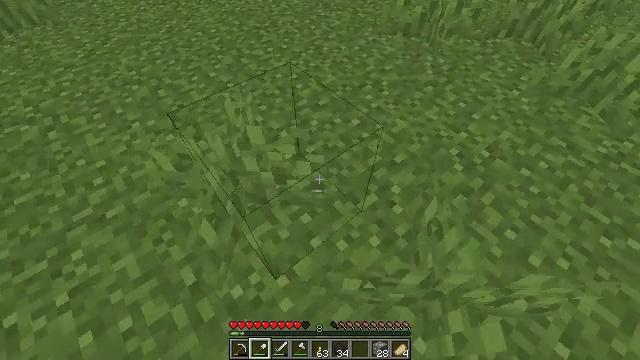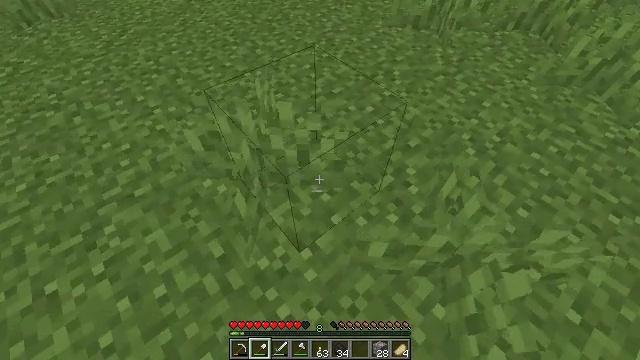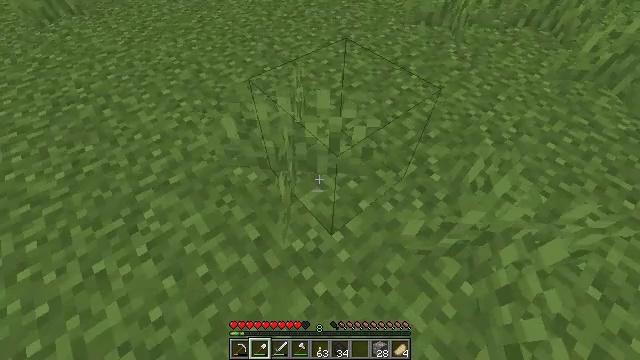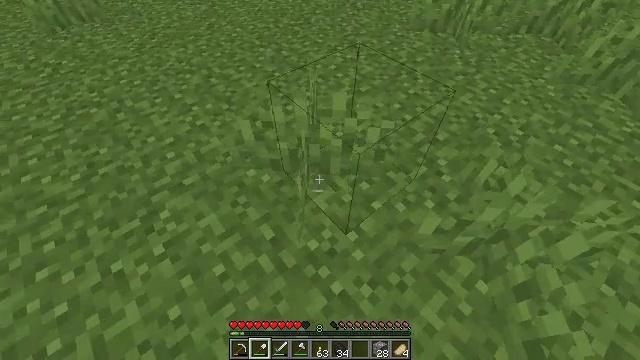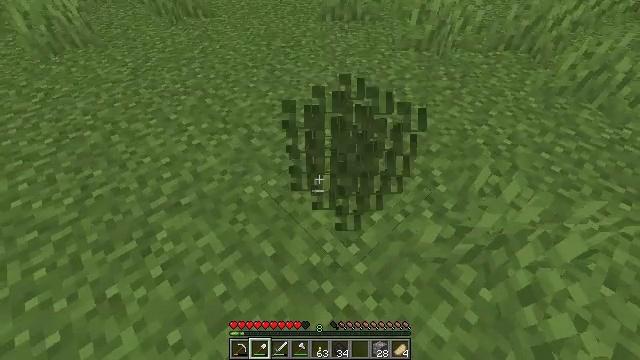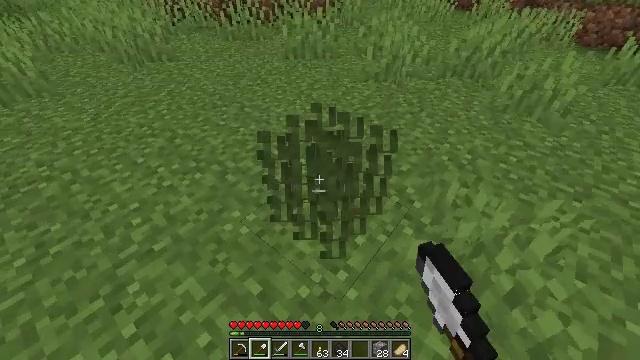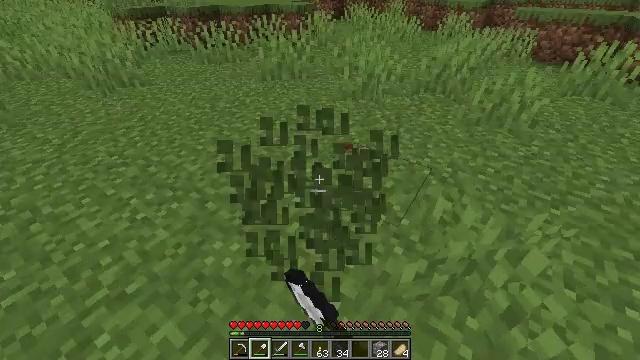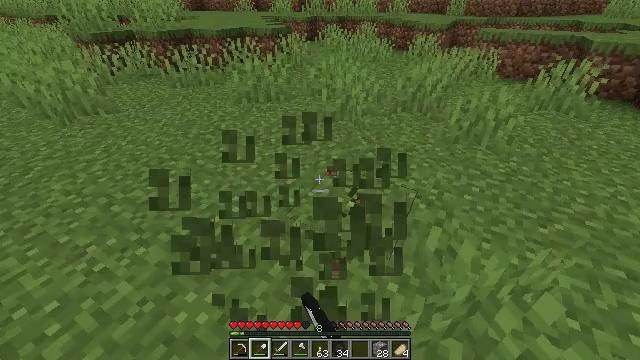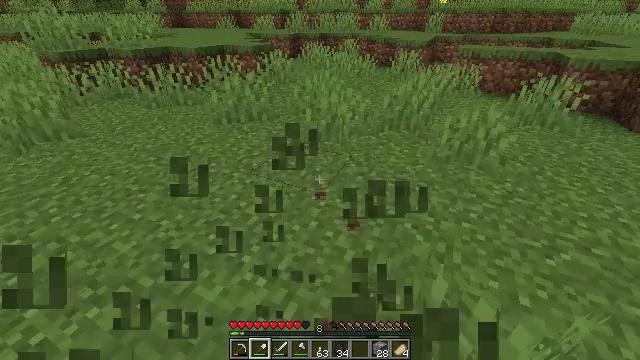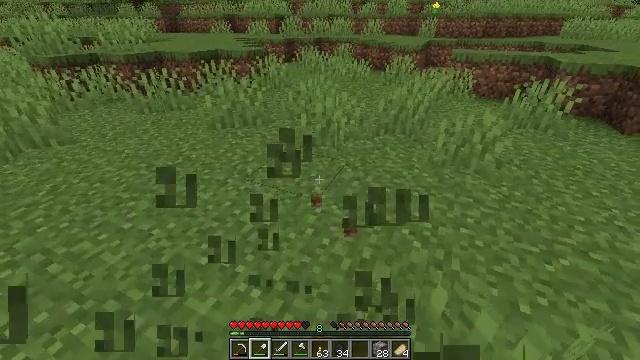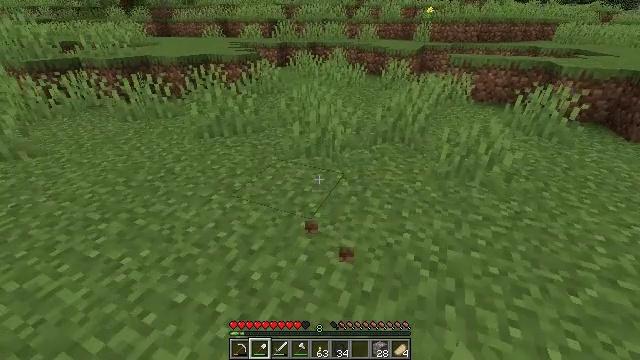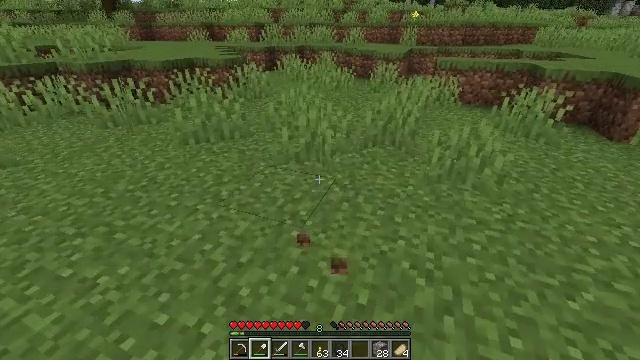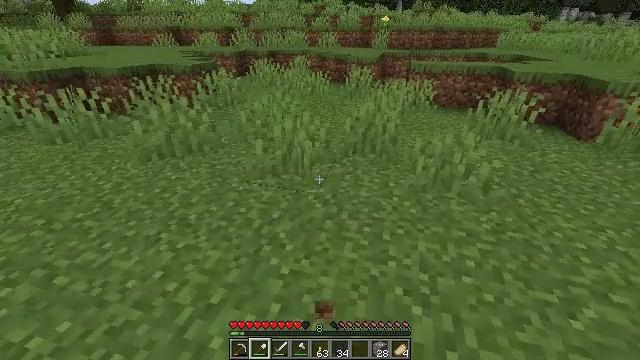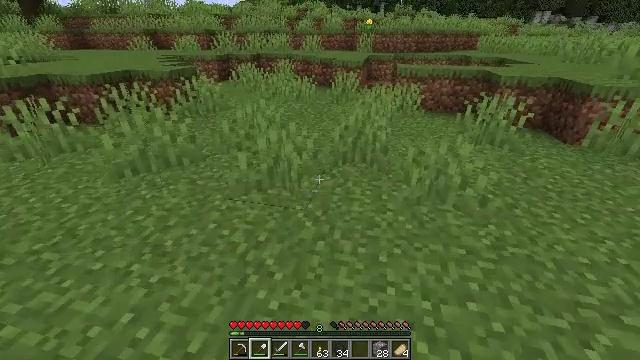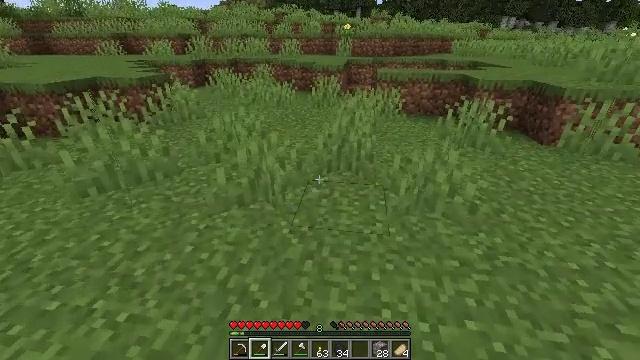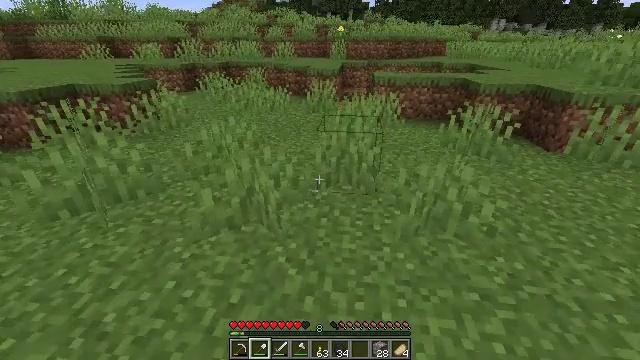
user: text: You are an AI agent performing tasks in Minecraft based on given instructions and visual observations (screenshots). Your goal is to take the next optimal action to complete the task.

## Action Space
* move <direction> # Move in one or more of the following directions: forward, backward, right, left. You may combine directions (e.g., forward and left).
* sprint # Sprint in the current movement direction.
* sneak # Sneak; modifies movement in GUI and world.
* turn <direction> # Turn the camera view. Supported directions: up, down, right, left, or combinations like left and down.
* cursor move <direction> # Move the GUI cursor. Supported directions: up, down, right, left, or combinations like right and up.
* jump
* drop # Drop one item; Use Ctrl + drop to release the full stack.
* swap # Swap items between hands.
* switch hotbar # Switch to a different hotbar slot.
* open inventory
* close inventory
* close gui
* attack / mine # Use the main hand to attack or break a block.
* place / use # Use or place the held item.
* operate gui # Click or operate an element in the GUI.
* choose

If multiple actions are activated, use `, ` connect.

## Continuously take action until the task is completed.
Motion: motion action
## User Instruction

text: Gather grass by holding the left mouse button.
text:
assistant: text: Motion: move back and move left
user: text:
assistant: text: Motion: move left
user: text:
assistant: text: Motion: turn up
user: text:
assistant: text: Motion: turn right and up, attack / mine
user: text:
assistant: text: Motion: move forward, turn right and up, attack / mine
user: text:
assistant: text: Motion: move forward, turn right and up, attack / mine
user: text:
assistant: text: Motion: move forward, turn right and up, attack / mine
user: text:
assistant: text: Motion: move forward, turn right and up
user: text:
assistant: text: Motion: move forward, turn right
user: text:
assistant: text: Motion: move forward, turn right
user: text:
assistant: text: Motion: move forward, turn right
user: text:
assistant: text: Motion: move forward, turn right
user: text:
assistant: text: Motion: move forward, turn right
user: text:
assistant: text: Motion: move forward, turn right
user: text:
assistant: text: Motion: move forward, turn right
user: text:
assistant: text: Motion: move forward
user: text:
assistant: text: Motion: move forward, attack / mine
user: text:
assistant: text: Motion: move forward, attack / mine
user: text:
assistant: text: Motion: move forward, attack / mine
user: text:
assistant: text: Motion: turn right, attack / mine
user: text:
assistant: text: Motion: no_op
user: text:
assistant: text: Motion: turn right and down
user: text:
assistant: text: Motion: turn down
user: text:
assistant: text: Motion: turn left and down
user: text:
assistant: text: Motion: turn left and down
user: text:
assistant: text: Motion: turn left and down, attack / mine
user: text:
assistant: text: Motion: attack / mine
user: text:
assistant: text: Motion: attack / mine
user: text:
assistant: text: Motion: turn right and up, attack / mine
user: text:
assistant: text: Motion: move forward, turn right and up